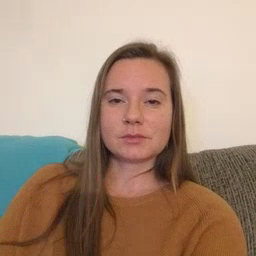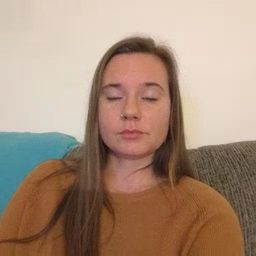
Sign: feet